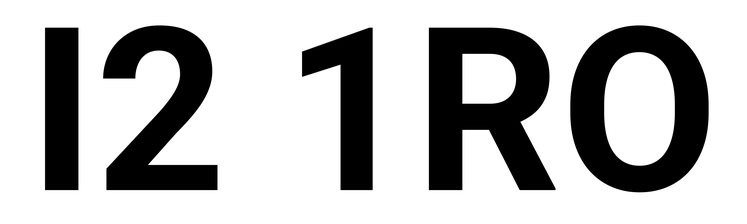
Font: Roboto_Bold